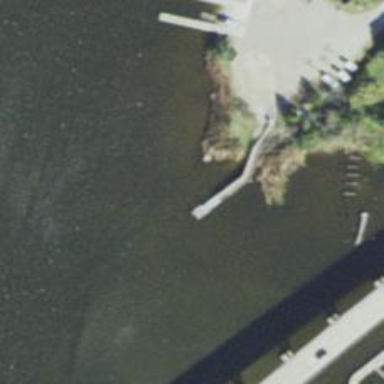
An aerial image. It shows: Footway leading to man-made pier.